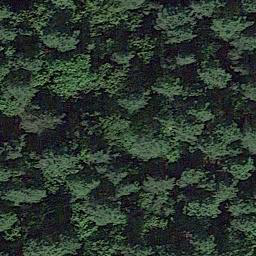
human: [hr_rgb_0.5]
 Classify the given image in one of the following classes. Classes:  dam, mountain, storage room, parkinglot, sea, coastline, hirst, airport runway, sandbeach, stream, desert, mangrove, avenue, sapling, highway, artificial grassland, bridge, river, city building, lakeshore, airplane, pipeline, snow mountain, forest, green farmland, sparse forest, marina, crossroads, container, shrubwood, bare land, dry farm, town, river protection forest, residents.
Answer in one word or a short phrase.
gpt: forest